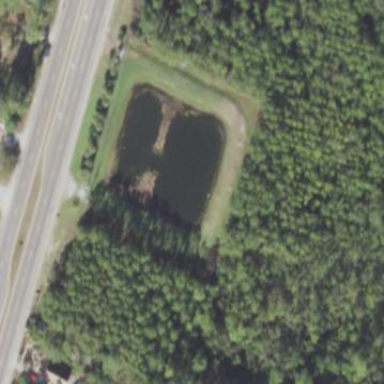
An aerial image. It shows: Serene pond surrounded by nature.